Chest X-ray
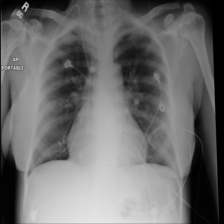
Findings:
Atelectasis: negative
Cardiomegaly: negative
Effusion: negative
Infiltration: negative
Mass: negative
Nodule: negative
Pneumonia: negative
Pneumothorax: negative
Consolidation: negative
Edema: negative
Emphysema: negative
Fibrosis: negative
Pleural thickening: negative
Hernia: negative